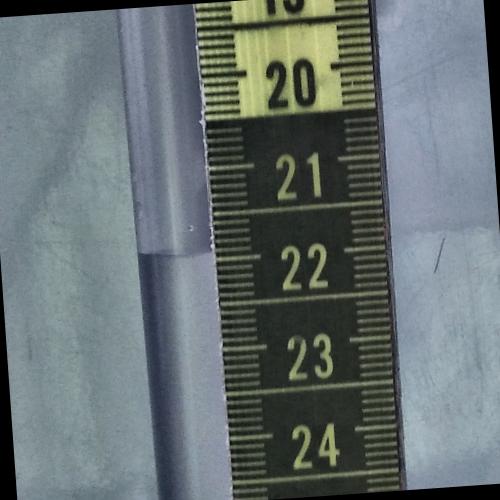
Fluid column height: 21.9 cm